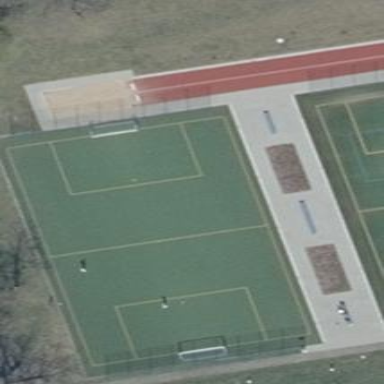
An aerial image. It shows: Multi-sport pitch on leisure land.